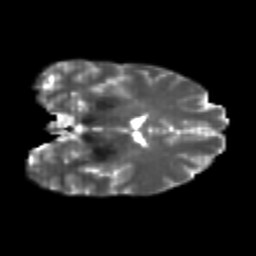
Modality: T2w
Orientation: coronal
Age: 26
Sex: female
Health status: healthy
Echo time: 0.074 s